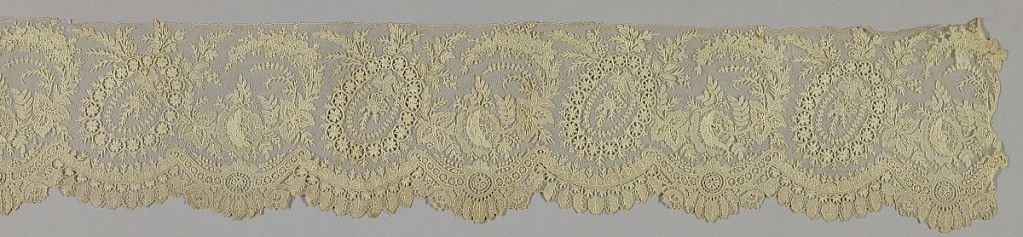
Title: Border
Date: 1850–1900
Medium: linen Technique: needle lace with ground of loop and twist with loop and twist return
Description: Commonly called Point d'Gaze in a design of foliated forms and medallions in symmetric patterned surmounted by repeat design of oval wreaths terminating in floral sprays.